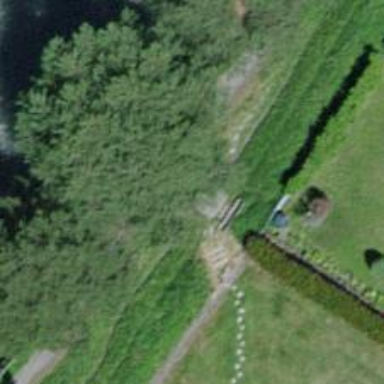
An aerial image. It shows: Path leading to bridge.